Question: I am trying to learn the ways of the div, and I am trying to align a website that I am writing with the property float, though it does not seem to work as I wanted it to. Could you look at my code, please? Thanks!

'''
<!DOCTYPE HTML PUBLIC "-//W3C//DTD HTML 4.01 Transitional//EN" "http://www.w3.org/TR/html4/loose.dtd">
<html>
<head>
<title>Walt Disney Concert Hall</title>
<meta http-equiv = "Content-type" content = "text/html; charset=UTF-8" />
<link rel = "stylesheet" type = "text/css" href = "style.css" />
</head>
<body>
<div id = "container">
<!-- HEADER -->
<div id = "header">Walt Disney concert hall</div>
<!-- MENU -->
<div id = "menu">
<a href = "home.html">Home</a>
<a href = "familyprograms.html">Family programs</a>
<a href = "visit.html">Visit</a>
<a href = "tickets.html">Concert tickets</a>
</div>
<!-- TEXT -->
<div id = "text">
<h3>Holiday sing-along</h3>
<p>End the year in song by bundling up and celebrating the sounds of the season
under the cool wintry skies. Sing-along with live musical accompaniment. Lyric
sheets are provided. No experience necessary.
<p>FREE admission. Tickets are distributed beginning at 6:00 p.m., while supplies
last. One ticket per person to those waiting in line. Seating capacity is limited.
First come, first served.</p>
</div>
<!-- IMAGES -->
<div id = "images">
<img src = "6_1.jpg" alt = "Classical" />
<img src = "6_2.jpg" alt = "Jazz" />
<img src = "6_3.jpg" alt = "World" />
<img src = "6_4.jpg" alt = "Pop" />
<img src = "6_5.jpg" alt = "Family and others" />
</div>
<!-- VOTE AND EVENTS -->
<div id = "voteandevents">
<form method = "get" name = "form_mostliked" action = "send.php">
<fieldset>
<legend>Vote</legend>
What do you like the most?
<br />
<input type = "radio" name = "radio_mostliked" value = "Ballet" checked = "checked" />
<br />
<input type = "radio" name = "radio_mostliked" value = "Operett" />
<br />
<input type = "radio" name = "radio_mostliked" value = "Opera" />
<br />
<input type = "radio" name = "radio_mostliked" value = "Other" />
<br />
<input type = "submit" name = "btn_submit" value = "send" />
<h3>Upcoming events:</h3>
<ol>
<li>Spotlight awards</li>
<li>Grupo Corpo</li>
<li>Deneve conducts Debussy</li>
<li>Natalie Cole - JAZZ</li>
</ol>
</fieldset>
</form>
</div>
</div>
</body>
</html>
'''
CSS
'''
body{
background: url("bg6.gif") repeat;
}
#container{
width: 795px;
margin: auto;
overflow: hidden;
border: 5px dashed #000;
}
#header{
background-image: url("header6.jpg");
width: 800px;
height: 150px;
text-align: right;
}
#menu{
float: left;
height: 35px;
width: 550px;
background: url("cell-bg6.gif") repeat-x;
}
#text{
width: 550px;
float: left;
text-align: justify;
}
#text p {
text-indent: 20px;
}
#images{
float: left;
height: 173px;
background-color: #000;
clear: left;
padding: 7px;
width: 550px;
}
#voteandevents{
float: right;
width: 200px;
}
'''
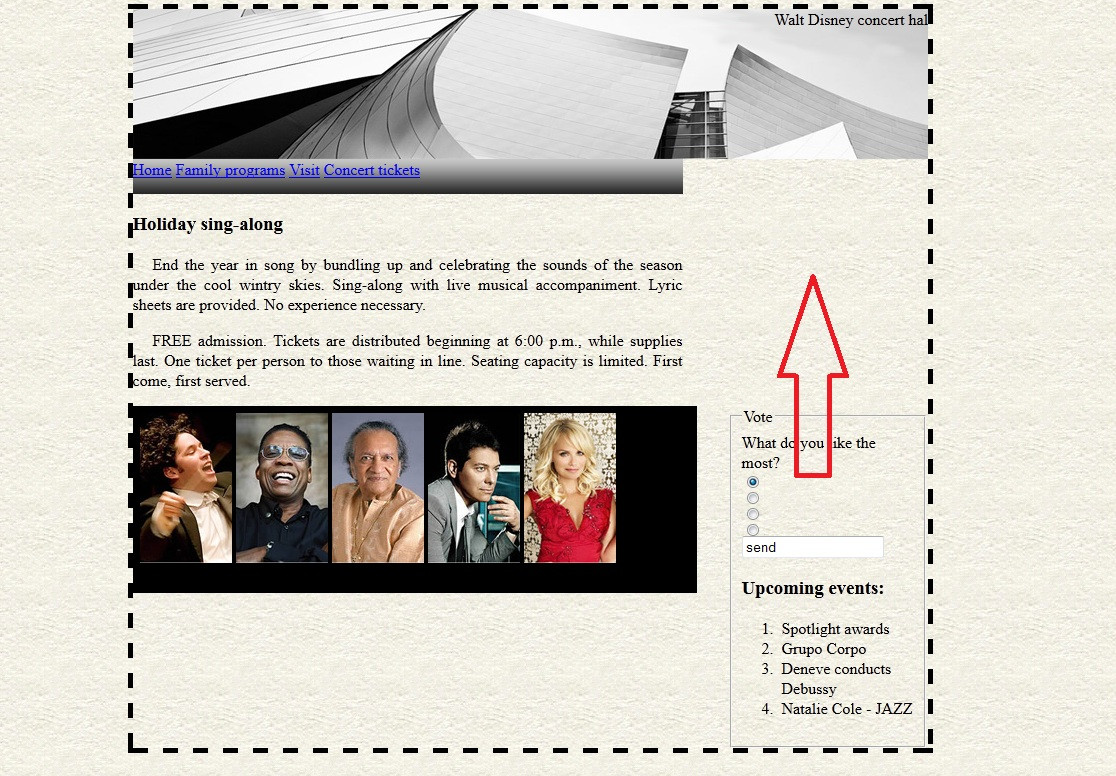
Answer: Can move your just before your
and no change about your css.